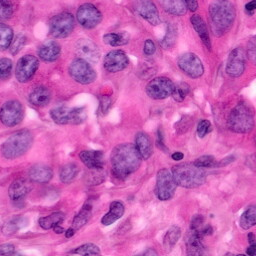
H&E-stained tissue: Pancreatic